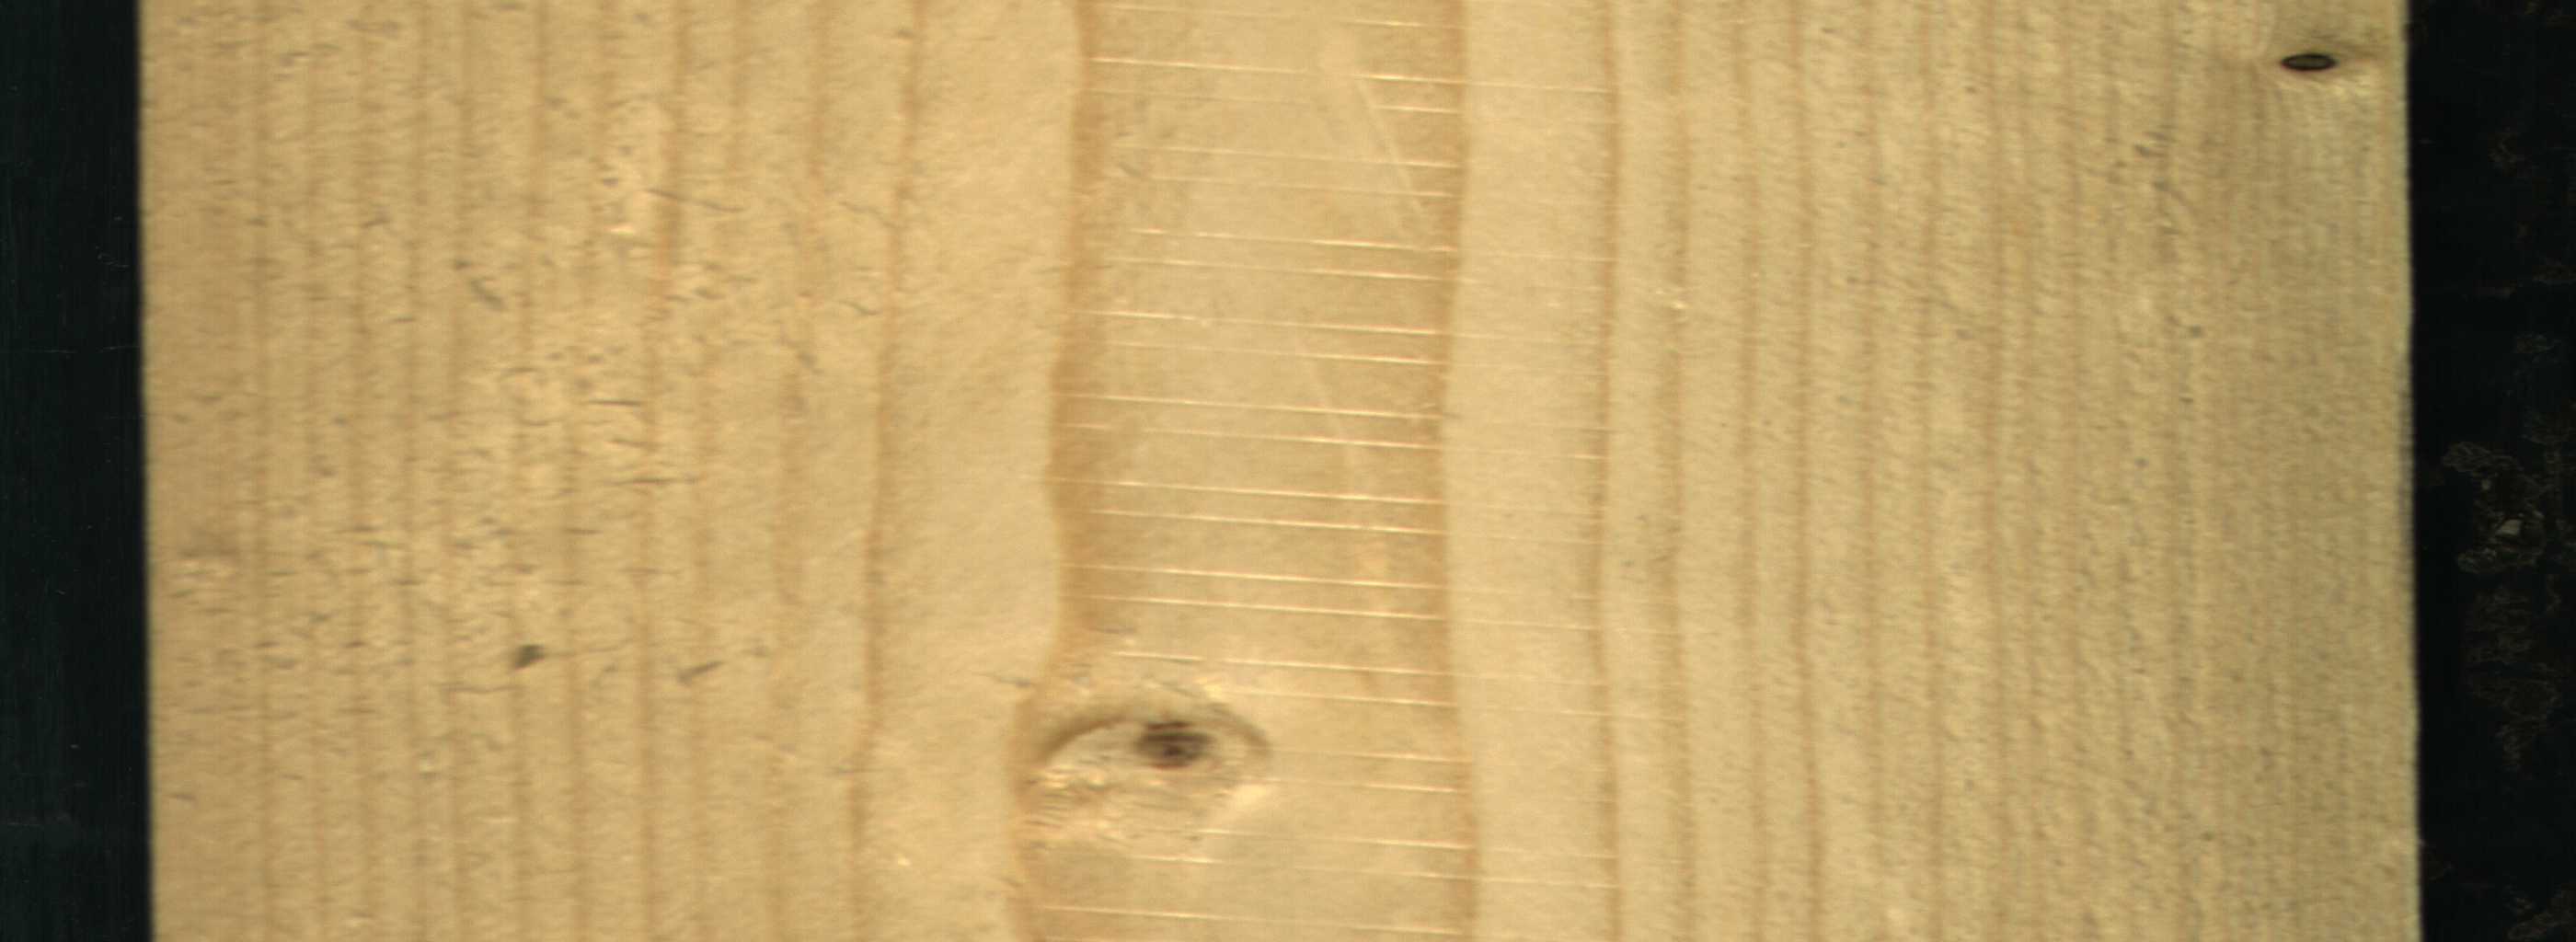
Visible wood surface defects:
Dead_Knot
Live_Knot